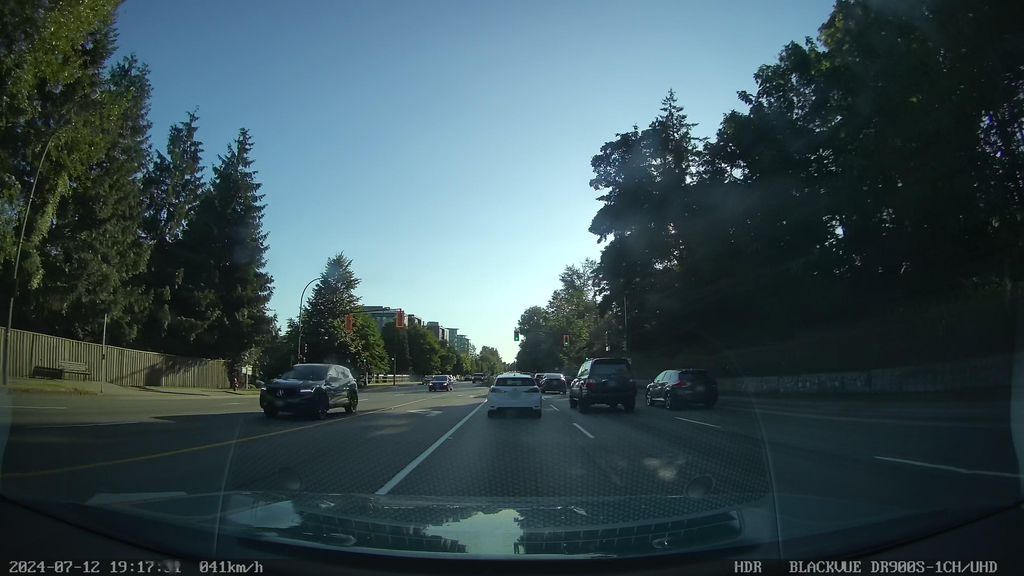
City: vancouver